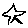
Label: star